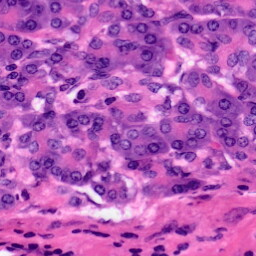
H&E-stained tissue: Pancreatic